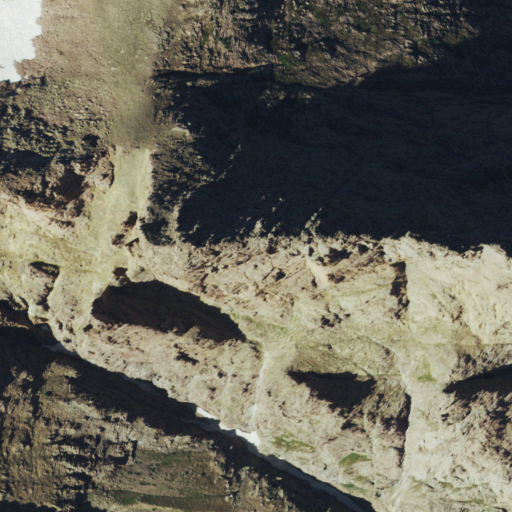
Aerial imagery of mountain in Colorado named Echo Mountain containing barren land and grassland